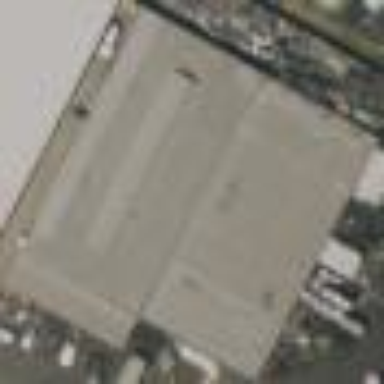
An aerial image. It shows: Industrial building.